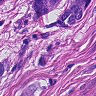
Metastatic tissue present: yes